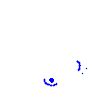
Particle: electron